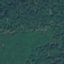
Land use / land cover: Forest